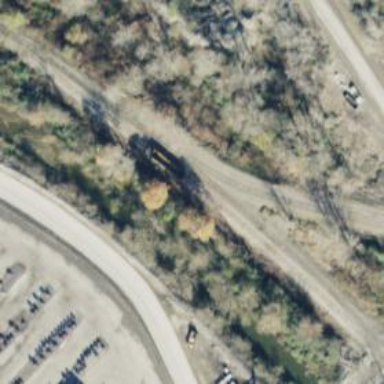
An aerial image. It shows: Railway track.